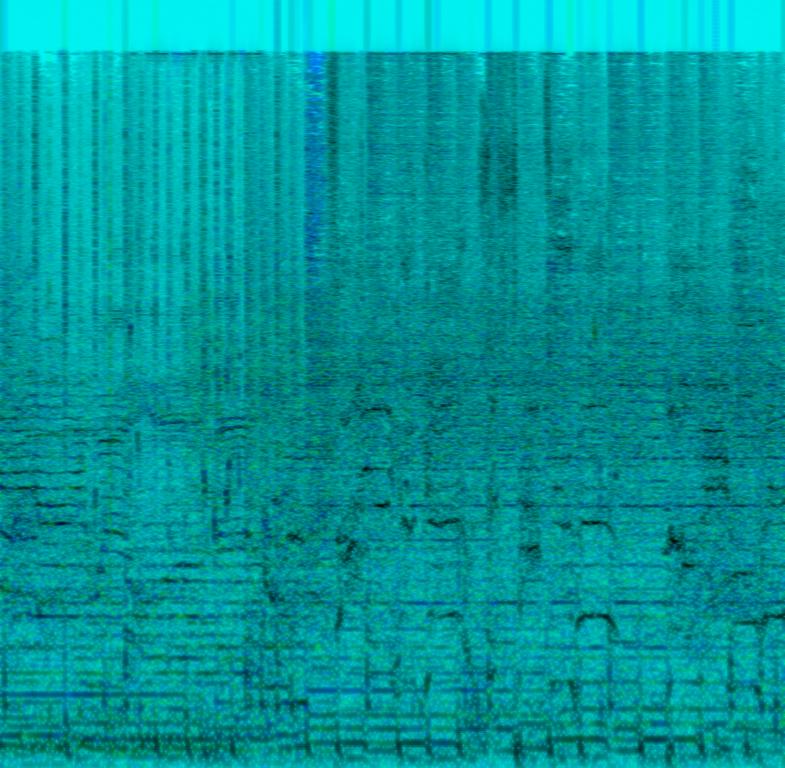
This song contains a acoustic drum playing a lot on the toms before changing to a groove with strong crash hits. A e-guitar is playing single notes in a very high pitch while the other e-guitar is playing a melody along with the bass in a lower register. A male voice is singing, almost streaming a melody on top. A male backing voice is supporting in between the breaks of the main singer. In the background you can hear male voices shouting. That seems not to be a part of the music. This song may be playing while running with headphones.